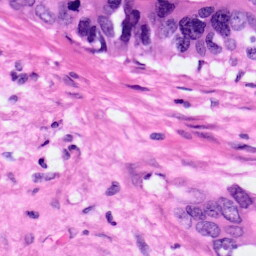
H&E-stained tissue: Pancreatic